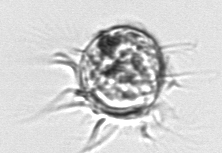
Label: Leegaardiella_ovalis